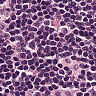
Metastatic tissue present: no